Question: I have an image which is smaller than the container I would like it to fit inside of. I would like the image to stretch, keeping it's aspect ratio, to it's largest possible size.
To illustrate this problem:
'''
<ImageView android:layout_width="match_parent"
android:layout_height="wrap_content"
android:src="@drawable/thumbnail"
android:scaleType="fitXY"
android:adjustViewBounds="true"/>
'''
The 'ImageView' above would be stretched to fill the width of the container. The '@drawable' it contained would also stretch along the x axis to fit the width of 'ImageView' which is perfect. The problem however is that the dimension labelled 'wrap_content', in this case height, remains the same size as the '@drawable's initial height.
I have read the documentation regarding ScaleType <URL> and can't find the answer there.
The following image describes the above code:

'''
Current behaviour Desired Behaviour
'''
An 'ImageView' given 'scaleType="fitCenter"' will accurately expand/shrink the '@drawable' inside of it to grow as large as possible while retaining it's aspect ratio.
The 'ImageView's dimensions are defined before the '@drawable' is scaled in any way. The 'ImageView' dimensions are not effected by scaling of it's contained '@drawable'.
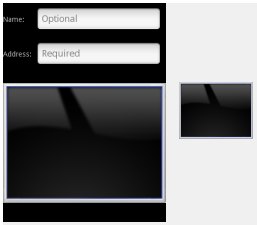
Answer: The only solution to this in XML is to use '"match_parent"' or a discrete maximum value instead of '"wrap_content"' where possible. This will ensure the 'ImageView' is the correct size, which will then meaning adding 'scaleType="fitCenter"' will ensure the '@drawable' will then scale correctly.
It's ugly, but you can resize the ImageView after it's dimensions have been given discrete values:
'''
final ImageView thumbnailView = (ImageView) toReturn.findViewById(R.id.thumbnail);
ViewTreeObserver thumbnailViewVto = thumbnailView.getViewTreeObserver();
thumbnailViewVto.addOnGlobalLayoutListener(new OnGlobalLayoutListener() {
private boolean changed = false;
@Override
public void onGlobalLayout() {
if(!changed) {
Drawable image = getResources().getDrawable(R.drawable.thumbnail);
float heighToWidthRatio = image.getIntrinsicWidth()/image.getIntrinsicHeight();
int height = thumbnailView.getHeight();
thumbnailView.setLayoutParams(
new LayoutParams(
(int) (height * heighToWidthRatio), height));
changed = true;
}
}
});
'''
'''
final ImageView thumbnailView = (ImageView) toReturn.findViewById(R.id.thumbnail);
thumbnailView.getViewTreeObserver().addOnGlobalLayoutListener(new OnGlobalLayoutListener() {
@Override
public void onGlobalLayout() {
// Remove the GlobalOnLayout Listener so it only fires once.
thumbnailView.getViewTreeObserver().removeGlobalOnLayoutListener(this)
// Find the images Height to Width ratio
Drawable image = getResources().getDrawable(R.drawable.thumbnail);
float heighToWidthRatio = image.getIntrinsicWidth()/image.getIntrinsicHeight();
// Use this ratio to discover the ratio of the ImageView to allow it to perfectly contain the image.
int height = thumbnailView.getHeight();
thumbnailView.setLayoutParams(new LayoutParams(
(int) (height * heighToWidthRatio), height));
}
});
'''